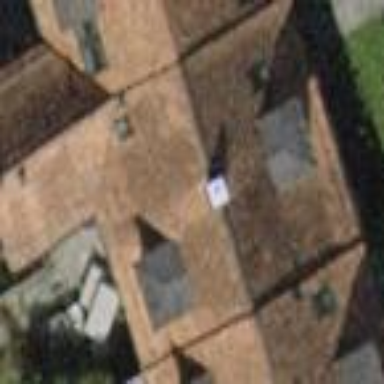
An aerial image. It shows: House with gabled roof covered in tiles. The roof is oriented across the building.